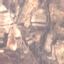
Land use / land cover class: PermanentCrop